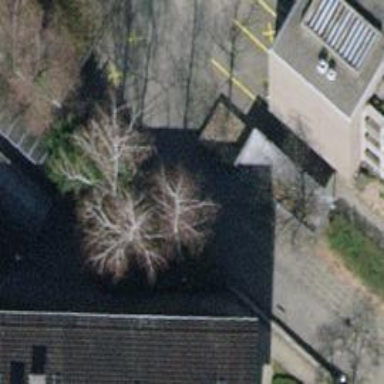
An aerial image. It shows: Urban area featuring tree as natural element.